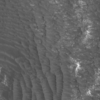
Label: not_dusty